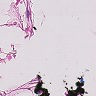
Metastatic tissue present: no